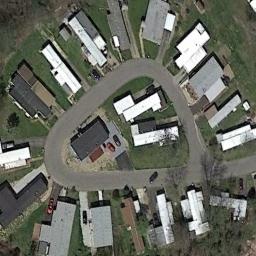
Label: residential